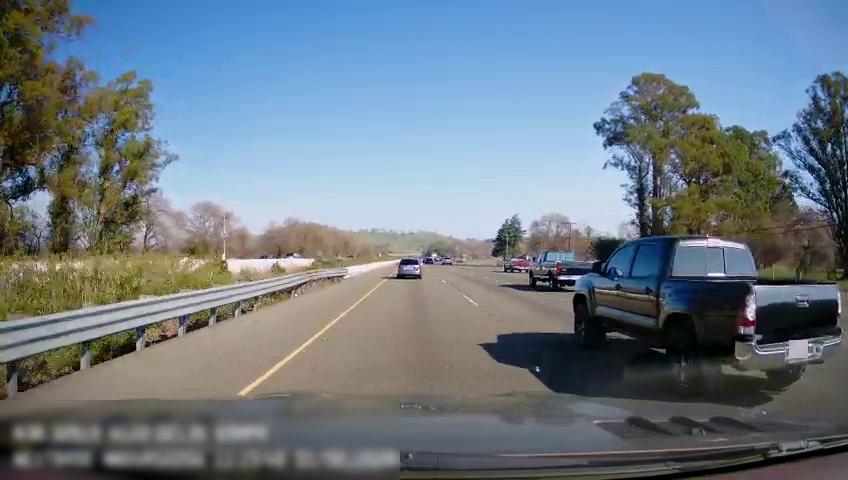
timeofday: Day
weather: Sunny
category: Drivable Space
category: Vehicles | Car
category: Vehicles | Car
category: Vehicles | Truck
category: Vehicles | Truck
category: Vehicles | SUV
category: Vehicles | Truck
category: Vehicles | SUV
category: Lanes | Current Lane
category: Lanes | Current Lane